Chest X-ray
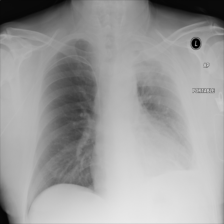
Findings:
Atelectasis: negative
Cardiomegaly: negative
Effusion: positive
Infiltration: negative
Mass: negative
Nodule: negative
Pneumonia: negative
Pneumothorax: negative
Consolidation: negative
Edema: negative
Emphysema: negative
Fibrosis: negative
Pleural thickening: positive
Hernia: negative